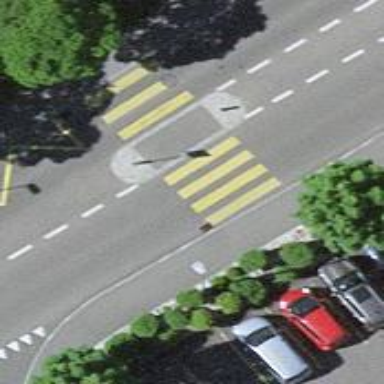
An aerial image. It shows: Marked zebra crossing with pedestrian island.